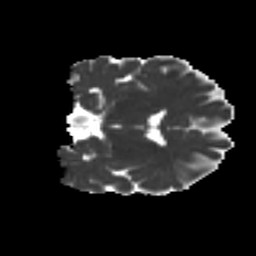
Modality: MD
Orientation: coronal
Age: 26
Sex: female
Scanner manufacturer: ge
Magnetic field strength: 3 T
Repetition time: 7.8 s
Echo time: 0.0606 s